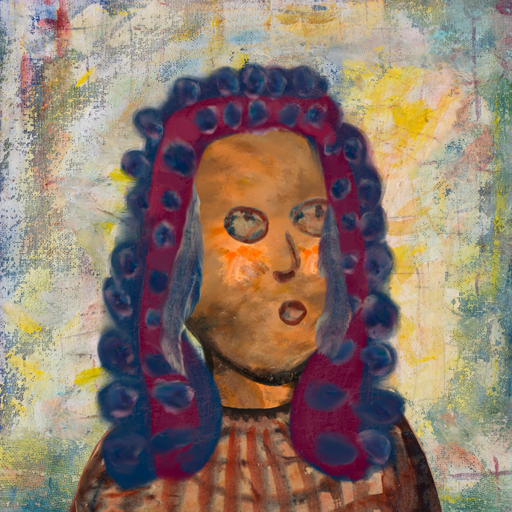
Background: Irani, Head And Neck Side: Gypsy_Queen, Face Side: Orphan, Bust: Orphan, Hair Side: Hill_Girl, Head Accessory: Blank, Second Necklace: Blank, Necklace: Blank, Baby: Blank